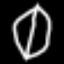
Label: leaf